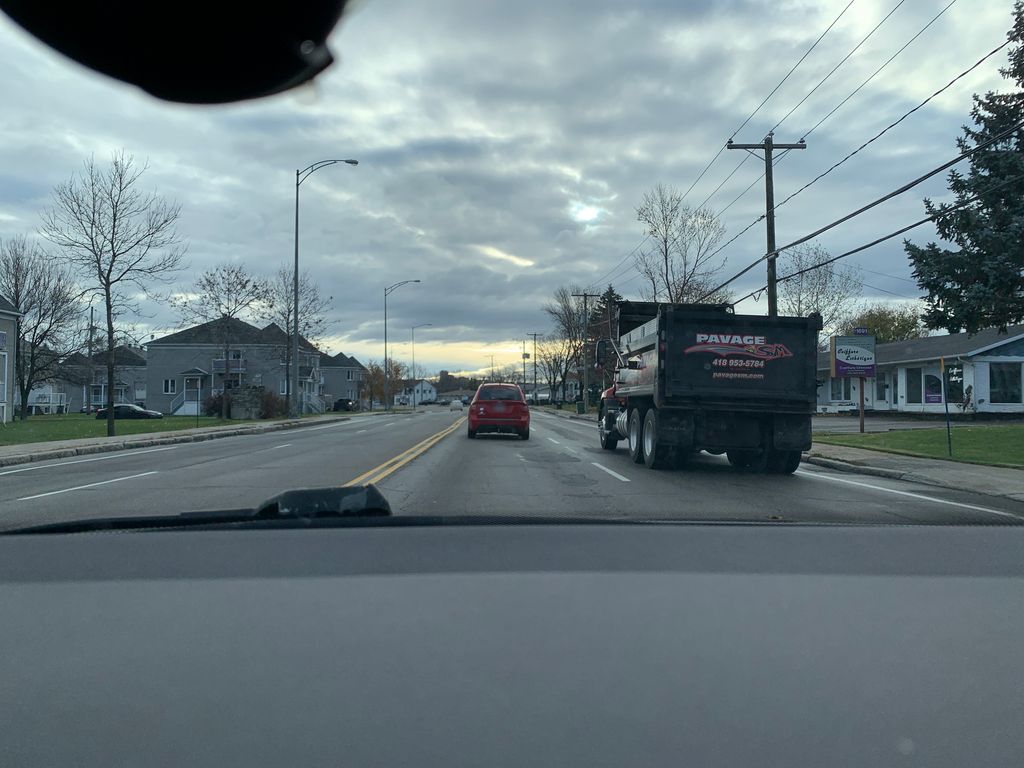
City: quebec_city